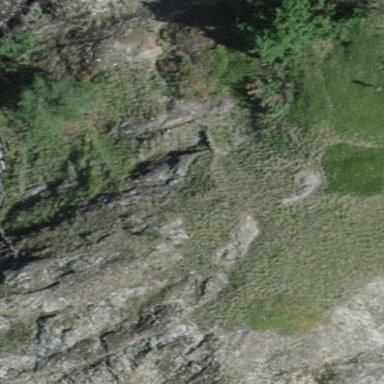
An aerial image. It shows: Landscape dominated by bare rock.